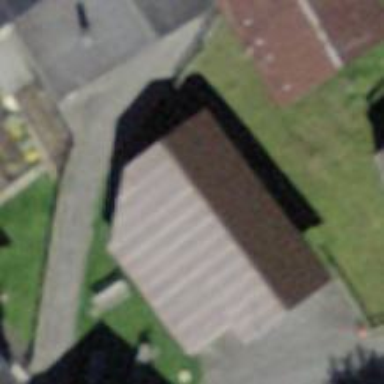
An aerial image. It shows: Warehouse.